Question: I have a complex model backed form and want to include multiple objects into my params.
My setup:
'''
class Network < ActiveRecord::Base # t.string "name"
has_many :trackings
has_many :installations, through: :trackings
end
'''
'''
class Installation < ActiveRecord::Base # t.string "name"
has_many :trackings
has_many :networks, through: :trackings
end
'''
'''
class Tracking < ActiveRecord::Base # t.string "code
belongs_to :network # t.integer "network_id",
belongs_to :installation # t.integer "installation_id
end
'''
When I create a new Tracking-Object, I want to render each Network in the database and add a textfield for :code
'''
= form_for [:admin, @tracking] do |f|
= f.select :installation_id, options_for_select(Installation.all.map { |i| [i.name, i.id] }), prompt: "Select an Installation"
- Network.all.each do |network|
= f.text_field :code
= f.submit
'''
Currently all text fields get rendered but when I submit, only the last input of the last text field gets into my params. How can I include ALL of them?
For non model-backed form I found this, but it's not working for my form:
'''
= text_field_tag "tracking[][code]"
'''
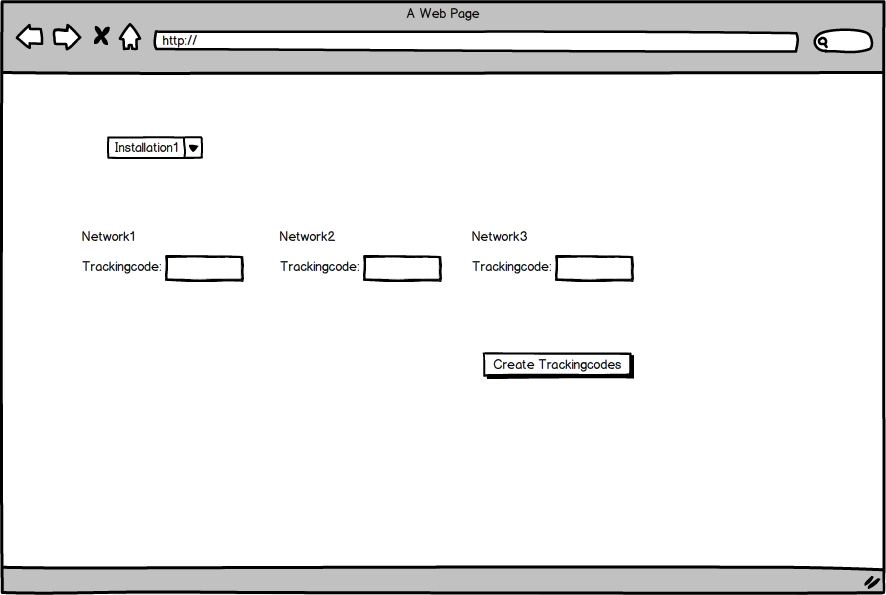
Answer: The problem is that all form fields in each iteration of network have the same name so they're all mapped to the same position on your input hash... which is why you only see the last entry.
If you do...
'''
=text_field_tag "admin[][code[][#{network_id}]]"
'''
... you'll get 'code' returned as a hash with 'network_id' as the key, and user input as the value. So you'll get separate values that you can manipulate.